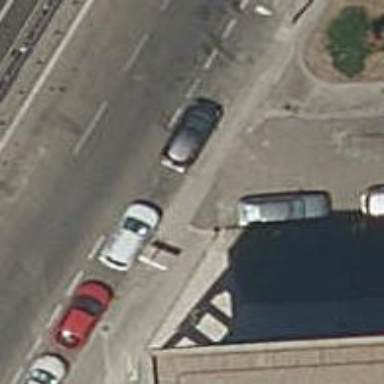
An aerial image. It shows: Pedestrian road.